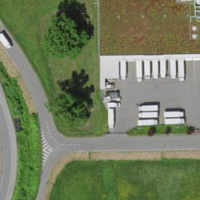
EUNIS habitat code: 57
Species observed at this site:
Sporobolus indicus